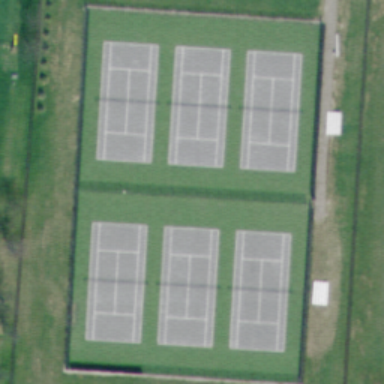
Six tennis courts arranged in two lines on the lawn .